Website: bh-photo
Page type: receipt
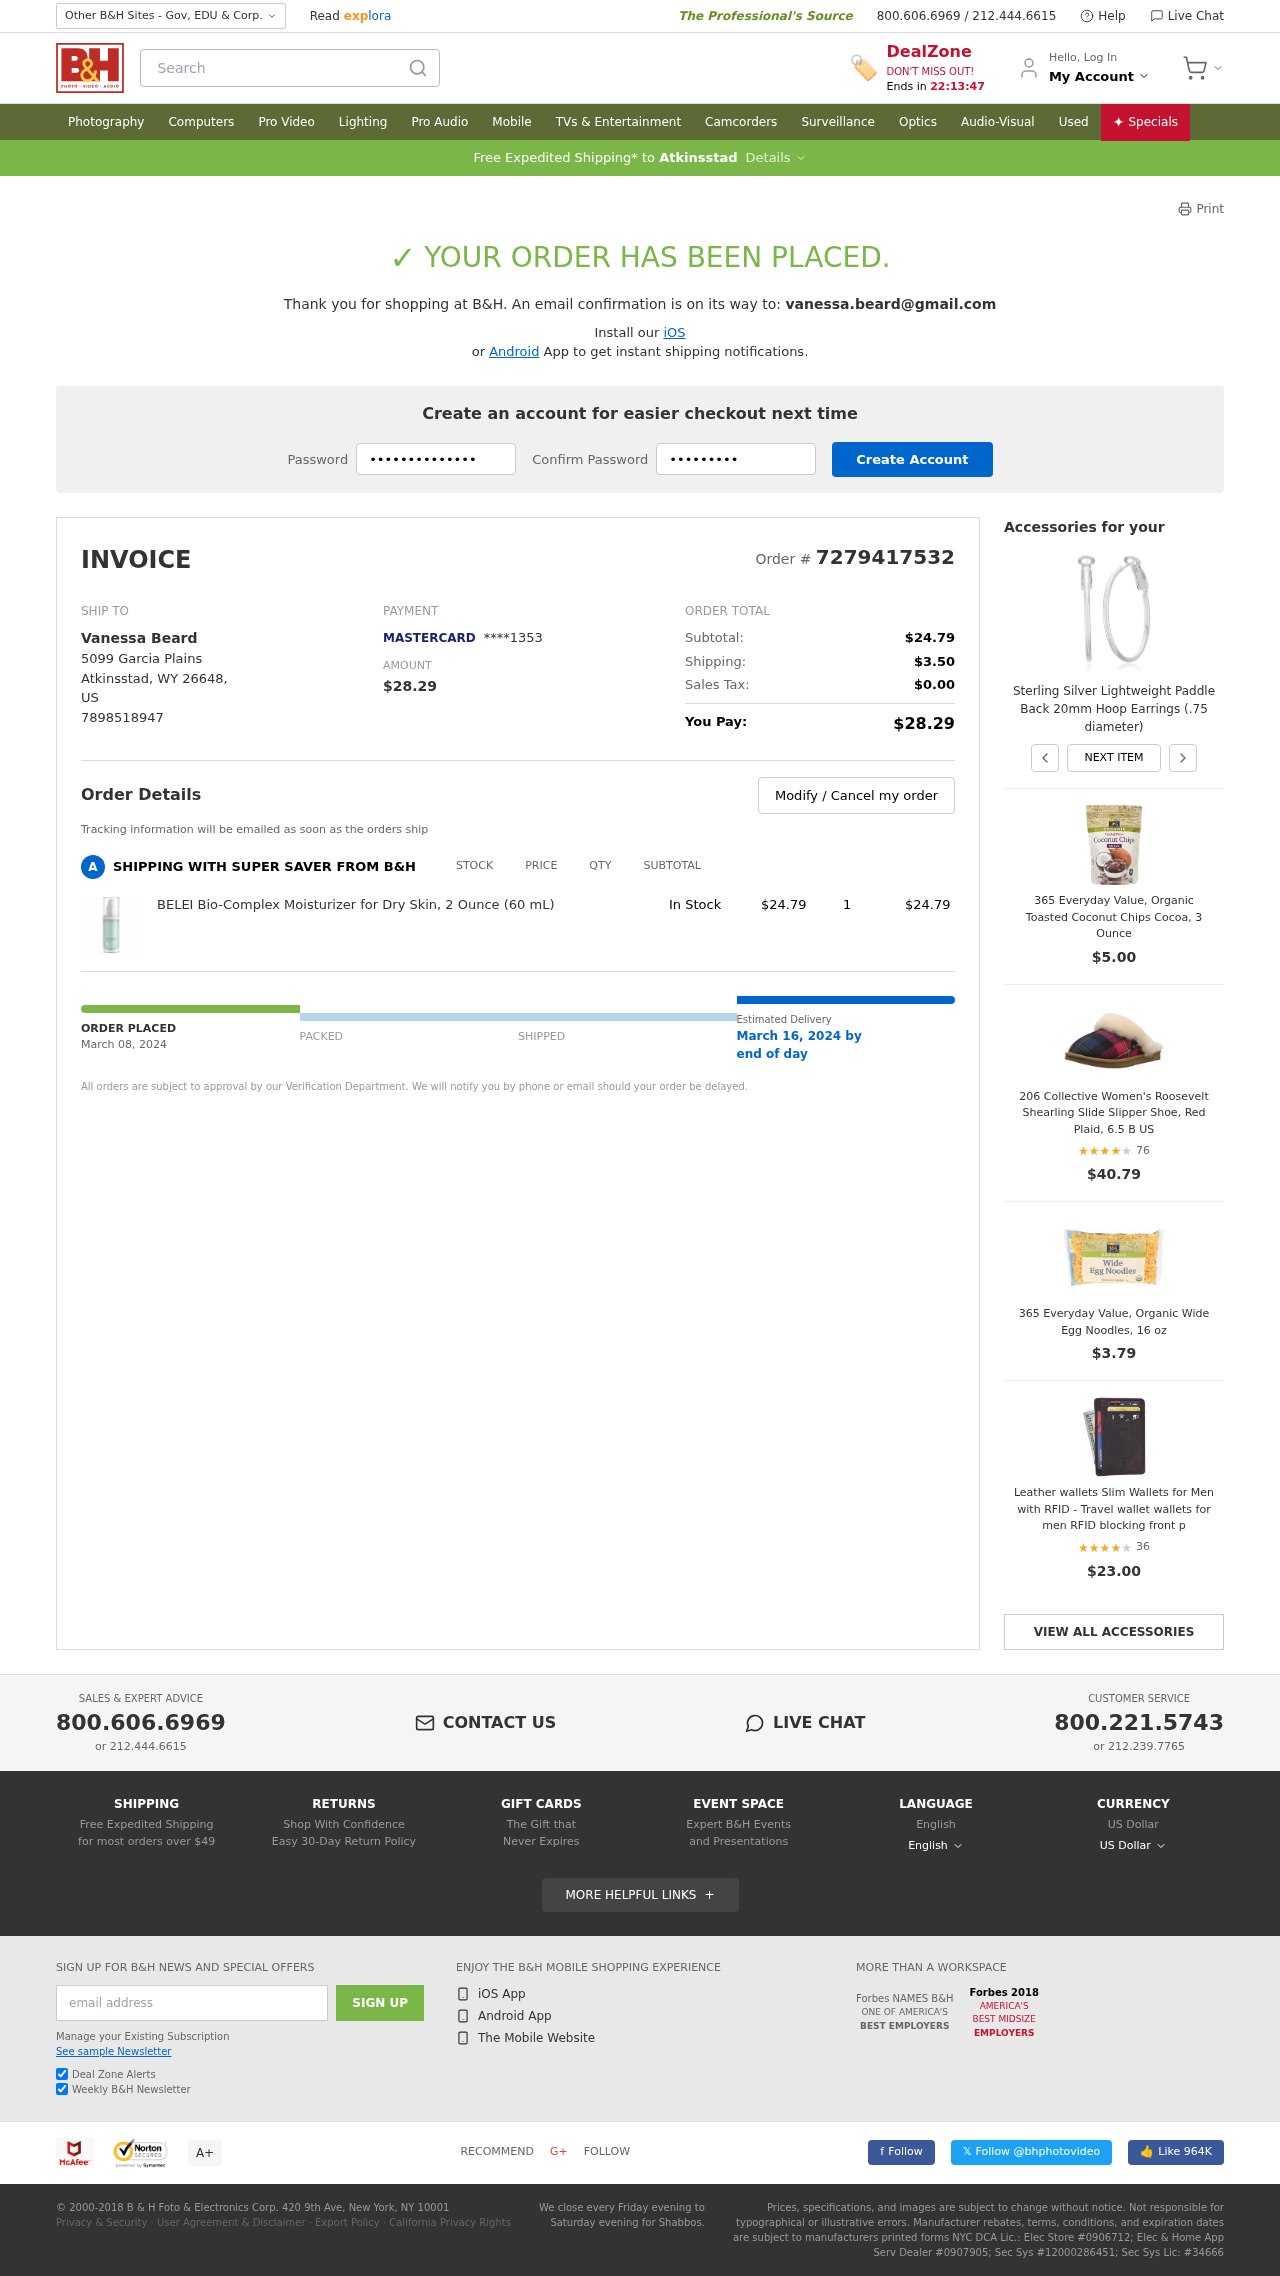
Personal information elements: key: PII_CARD_LAST4
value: ****1353
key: PII_CARD_TYPE
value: MASTERCARD
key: PII_CITY
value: Atkinsstad
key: PII_COUNTRY_CODE
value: US
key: PII_EMAIL
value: vanessa.beard@gmail.com
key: PII_FULLNAME
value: Vanessa Beard
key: PII_PHONE
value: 7898518947
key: PII_POSTCODE
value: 26648
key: PII_STATE_ABBR
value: WY
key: PII_STREET
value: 5099 Garcia Plains
Product elements: key: PRODUCT1_NAME
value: BELEI Bio-Complex Moisturizer for Dry Skin, 2 Ounce (60 mL)
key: PRODUCT1_PRICE
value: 24.79
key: PRODUCT1_QUANTITY
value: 1
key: PRODUCT2_NAME
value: Sterling Silver Lightweight Paddle Back 20mm Hoop Earrings (.75 diameter)
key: PRODUCT3_NAME
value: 365 Everyday Value, Organic Toasted Coconut Chips Cocoa, 3 Ounce
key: PRODUCT3_PRICE
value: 5
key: PRODUCT4_NAME
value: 206 Collective Women's Roosevelt Shearling Slide Slipper Shoe, Red Plaid, 6.5 B US
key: PRODUCT4_NUM_RATINGS
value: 76
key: PRODUCT4_PRICE
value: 40.79
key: PRODUCT4_RATING
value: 3.6
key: PRODUCT5_NAME
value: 365 Everyday Value, Organic Wide Egg Noodles, 16 oz
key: PRODUCT5_PRICE
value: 3.79
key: PRODUCT6_NAME
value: Leather wallets Slim Wallets for Men with RFID - Travel wallet wallets for men RFID blocking front p
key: PRODUCT6_NUM_RATINGS
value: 36
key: PRODUCT6_PRICE
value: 23
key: PRODUCT6_RATING
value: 4.3
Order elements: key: ORDER_ID
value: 7279417532
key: ORDER_TOTAL
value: $28.29
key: ORDER_SUBTOTAL
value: $24.79
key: ORDER_SHIPPING_COST
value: $3.50
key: ORDER_TAX
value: $0.00
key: ORDER_DATE
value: March 08, 2024
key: ORDER_DELIVERY_DATE
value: March 16, 2024 by
Search elements: key: HEADER_SEARCH
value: Search